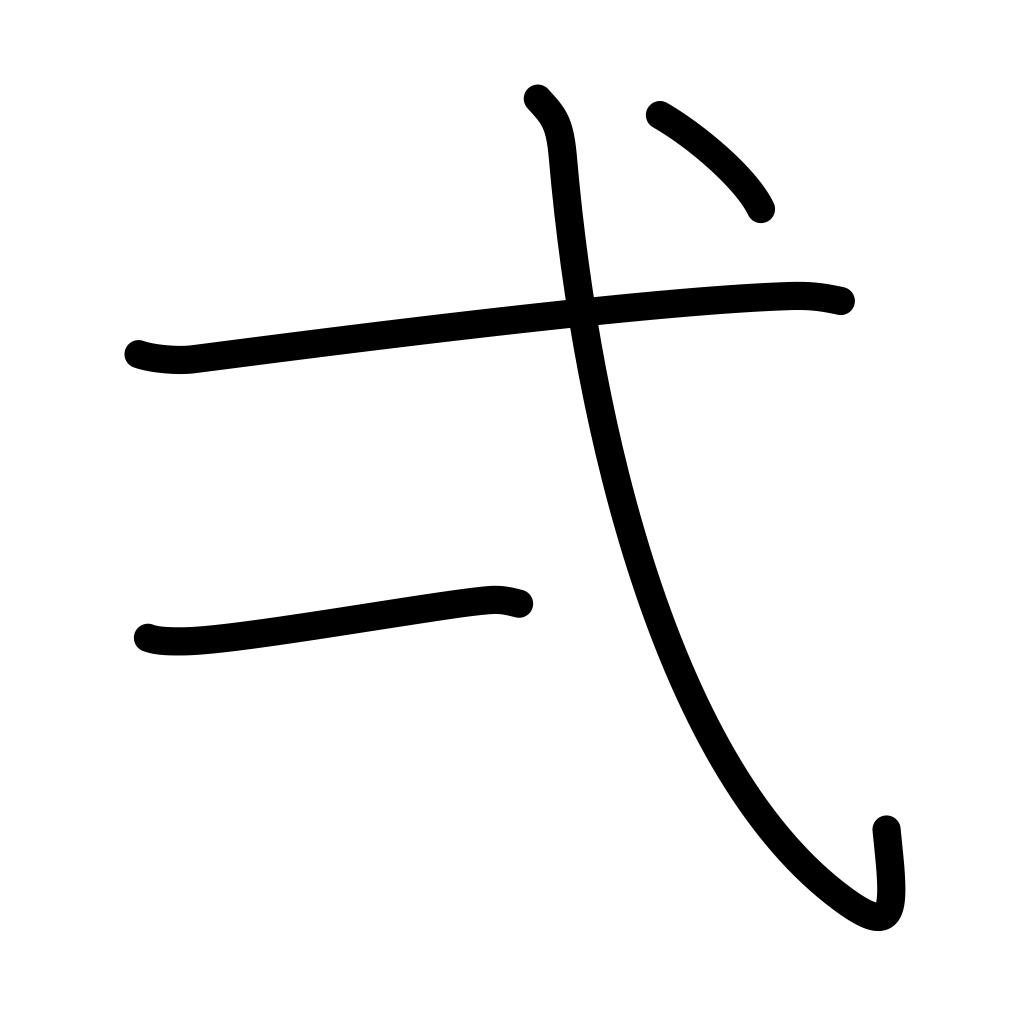
Meaning: one